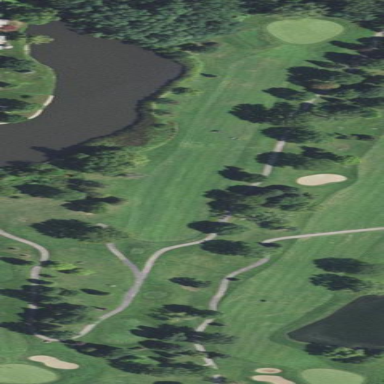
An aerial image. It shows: Area with grass used as rough in golf course.